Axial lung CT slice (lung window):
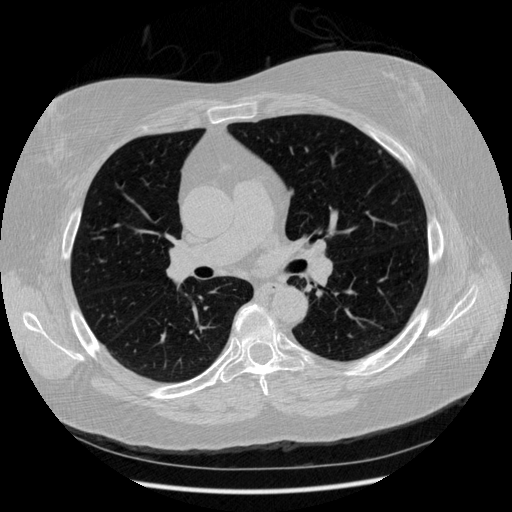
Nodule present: yes
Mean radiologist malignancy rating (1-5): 2